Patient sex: M
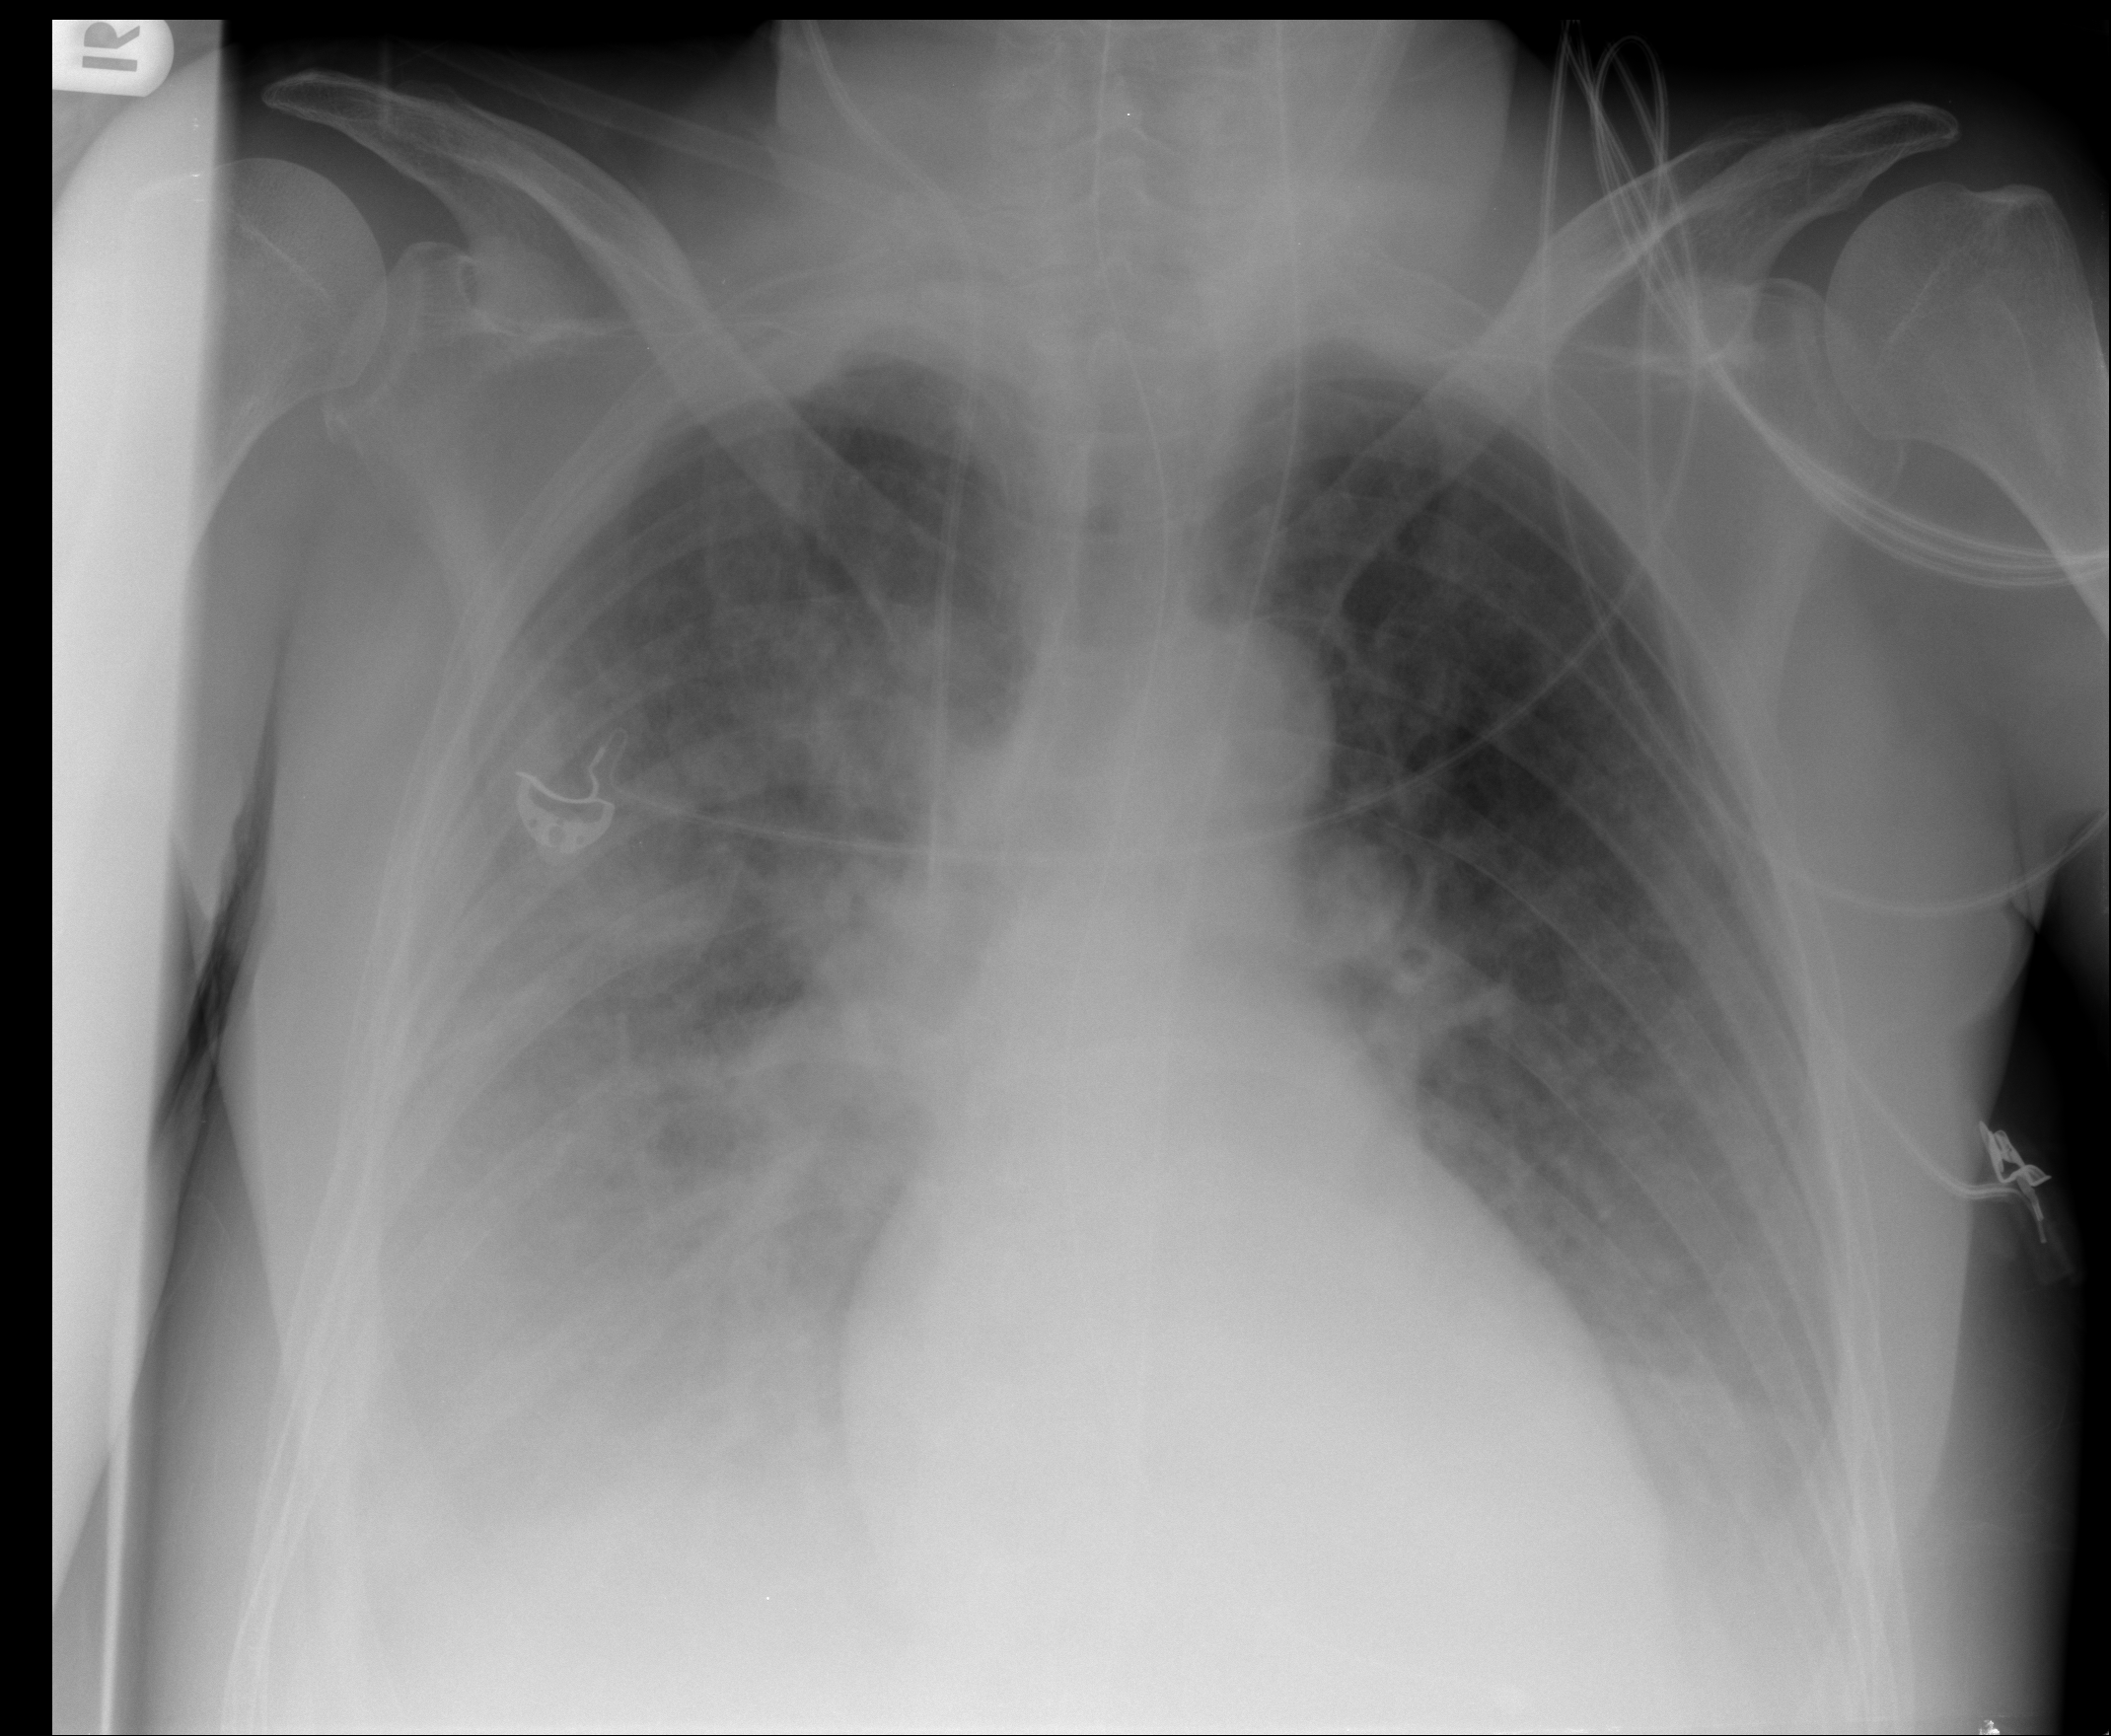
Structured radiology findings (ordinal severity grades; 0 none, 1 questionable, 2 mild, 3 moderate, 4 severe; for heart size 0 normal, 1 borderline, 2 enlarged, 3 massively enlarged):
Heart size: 0
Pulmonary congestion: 0
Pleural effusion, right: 3
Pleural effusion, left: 2
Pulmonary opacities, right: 2
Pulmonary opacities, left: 2
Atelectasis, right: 3
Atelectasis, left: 3